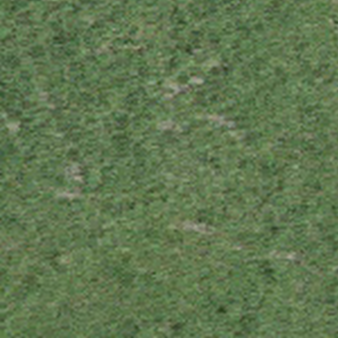
Label: other